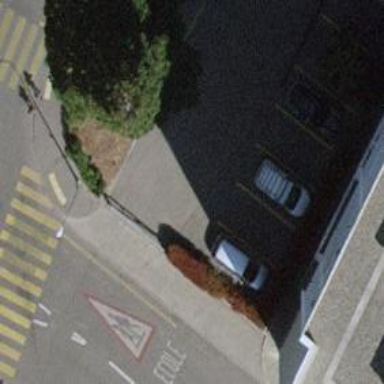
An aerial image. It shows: Swing gate barrier.